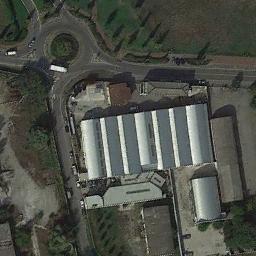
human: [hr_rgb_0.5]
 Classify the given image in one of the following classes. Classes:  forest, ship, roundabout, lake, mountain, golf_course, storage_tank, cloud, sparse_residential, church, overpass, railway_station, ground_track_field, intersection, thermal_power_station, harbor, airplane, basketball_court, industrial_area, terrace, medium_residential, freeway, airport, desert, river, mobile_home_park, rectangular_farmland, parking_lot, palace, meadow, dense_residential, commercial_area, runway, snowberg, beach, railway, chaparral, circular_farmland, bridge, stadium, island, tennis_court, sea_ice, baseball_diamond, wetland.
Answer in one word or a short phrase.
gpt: roundabout